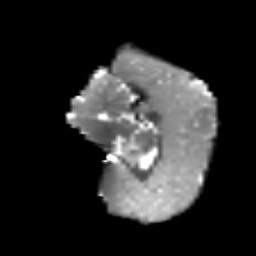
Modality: T2w
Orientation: sagittal
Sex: male
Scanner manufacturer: siemens
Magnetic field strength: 3 T
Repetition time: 5 s
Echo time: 0.071 s